Interaction volume radius: 5 \u00c5
Interaction volume height: 20 \u00c5
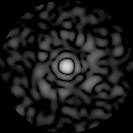
Disorder parameter: 0.8213